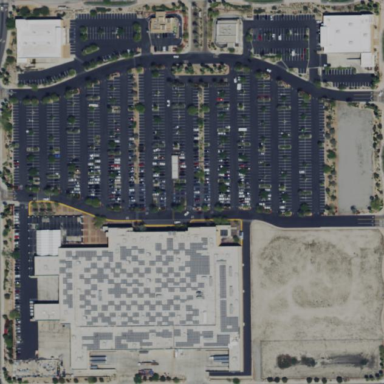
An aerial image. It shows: Retail area that is mall.